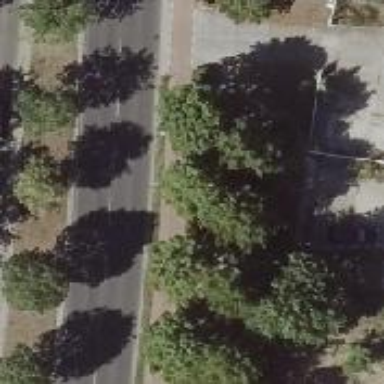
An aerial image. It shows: Beautiful avenue lined with deciduous broadleaved trees.